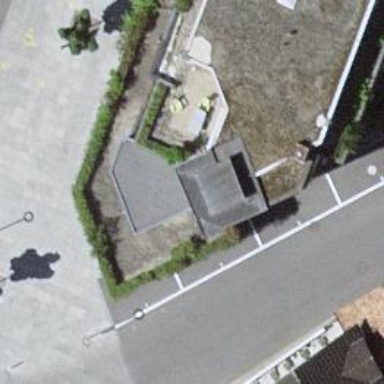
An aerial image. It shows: Kiosk shop.